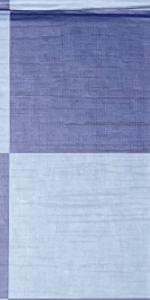
Label: Empty